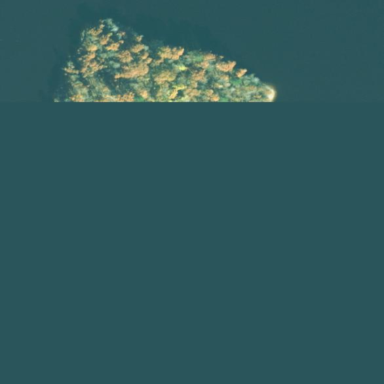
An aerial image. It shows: Island.